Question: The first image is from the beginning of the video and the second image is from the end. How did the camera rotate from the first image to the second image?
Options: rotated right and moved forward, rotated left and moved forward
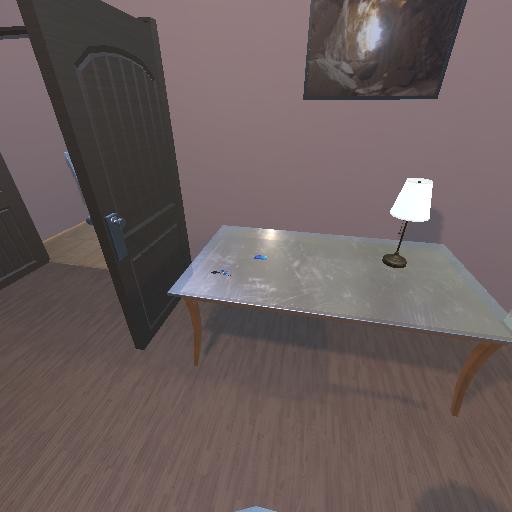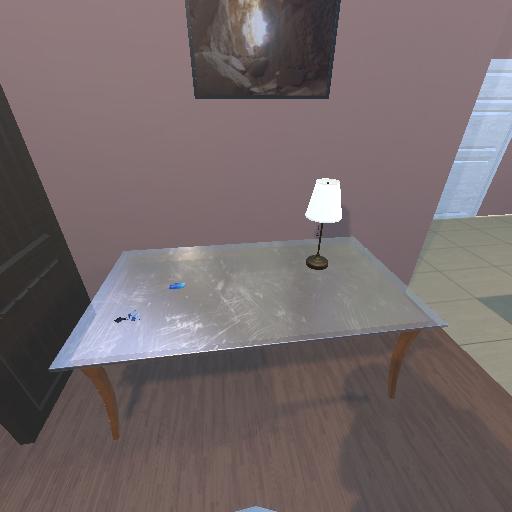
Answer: rotated right and moved forward